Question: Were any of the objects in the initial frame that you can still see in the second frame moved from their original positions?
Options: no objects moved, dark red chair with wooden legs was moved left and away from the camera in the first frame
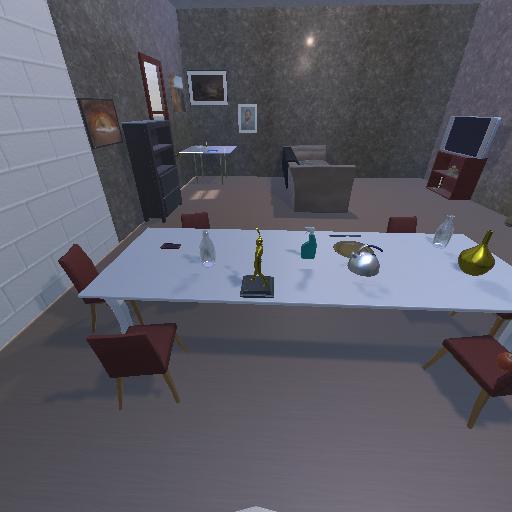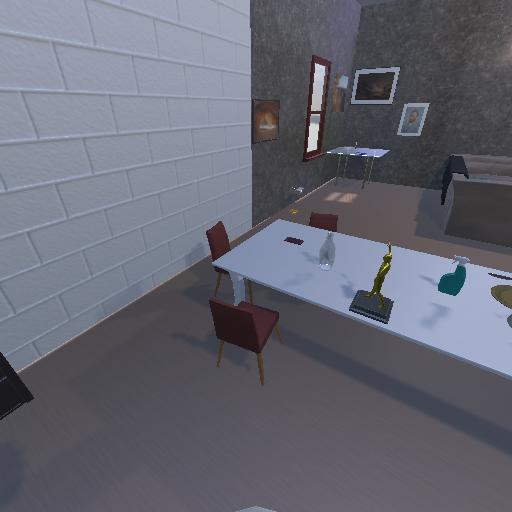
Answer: no objects moved